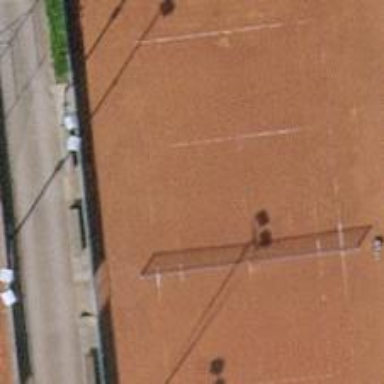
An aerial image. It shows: Tennis pitch with clay surface for leisure sports.